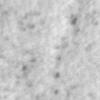
Label: no_change